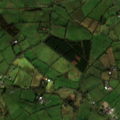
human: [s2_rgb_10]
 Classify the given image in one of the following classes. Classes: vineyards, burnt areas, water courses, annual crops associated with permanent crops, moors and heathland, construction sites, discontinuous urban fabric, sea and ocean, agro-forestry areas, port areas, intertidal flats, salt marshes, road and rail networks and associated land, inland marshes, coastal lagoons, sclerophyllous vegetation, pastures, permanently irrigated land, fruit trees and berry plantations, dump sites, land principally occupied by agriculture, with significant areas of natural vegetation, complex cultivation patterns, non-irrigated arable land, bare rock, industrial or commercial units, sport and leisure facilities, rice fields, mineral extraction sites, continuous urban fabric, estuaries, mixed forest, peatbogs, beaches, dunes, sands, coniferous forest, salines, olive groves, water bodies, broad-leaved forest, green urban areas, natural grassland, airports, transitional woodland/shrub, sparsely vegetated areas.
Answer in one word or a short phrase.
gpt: pastures